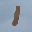
Label: 1